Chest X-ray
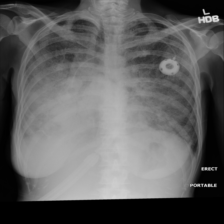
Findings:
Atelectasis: negative
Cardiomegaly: negative
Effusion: negative
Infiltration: negative
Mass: negative
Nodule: negative
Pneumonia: negative
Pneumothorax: negative
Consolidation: negative
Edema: negative
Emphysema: negative
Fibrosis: negative
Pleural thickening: negative
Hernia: negative